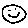
Label: smiley face